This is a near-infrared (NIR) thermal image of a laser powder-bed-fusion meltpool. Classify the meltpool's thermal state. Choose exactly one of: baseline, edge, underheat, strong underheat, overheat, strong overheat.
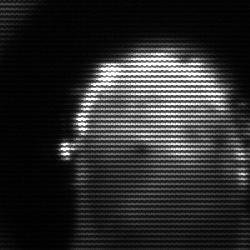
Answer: baseline